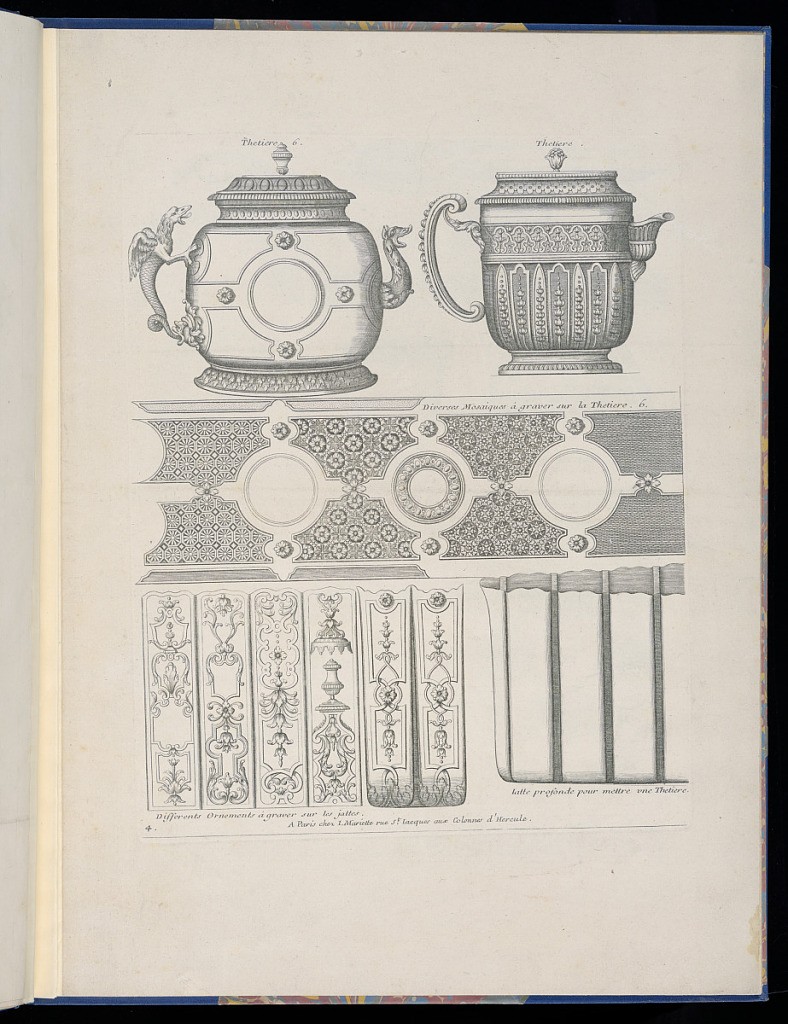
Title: Ornament Designs for use on Teapots and Bowls
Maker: Masson, French, active late 17th and early 18th century
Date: late 17th–early 18th century
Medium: Etching and engraving on paper
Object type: Print
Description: Designs for two teapots along with detailed ornament for the decoration of teapots and bowls featuring strapwork, scrolling leaves, acanthus leaves, fleurons, flowers, rosettes, gadrooning, diaper patterns, mosaics, mythological creatures as the handle and spout with dragon heads and fish scales. The designs are identified with lettered inscriptions. The plate is numbered and includes the publisher's address below.